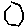
Label: hexagon